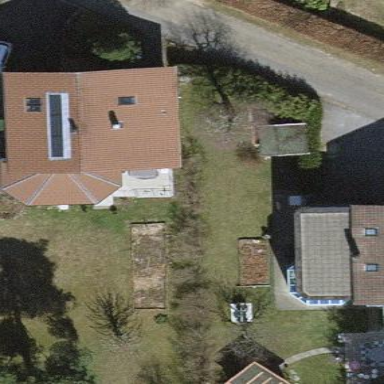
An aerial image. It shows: Detached building with gabled roof.